The plot shows one second of acceleration measured on a rotor kit. Based on the visible evidence, which rotor condition applies: normal, misalignment, unbalance, looseness?
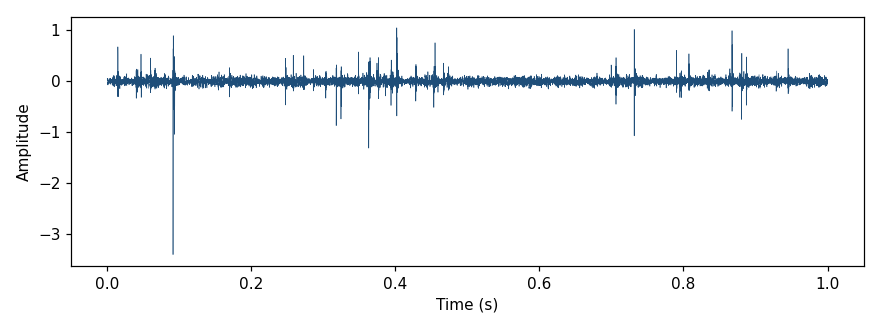
Answer: normal